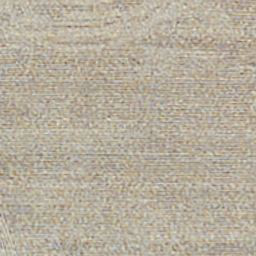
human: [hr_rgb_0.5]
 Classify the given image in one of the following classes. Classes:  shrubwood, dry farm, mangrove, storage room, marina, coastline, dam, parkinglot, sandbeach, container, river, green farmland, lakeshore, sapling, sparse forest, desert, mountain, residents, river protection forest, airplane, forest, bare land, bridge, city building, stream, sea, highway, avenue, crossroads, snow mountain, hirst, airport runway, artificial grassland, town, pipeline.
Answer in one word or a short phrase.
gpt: dry farm